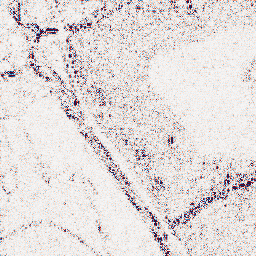
Category: wavelet
Decomposition family: wavelet_reverse_biorthogonal
Decomposition parameters: wavelet: rbio5.5
level: 1
Upsampling method: sinc_blackman
Upsampling parameters: scale: 2
kernel_size: 16
Upsampling scale: 2